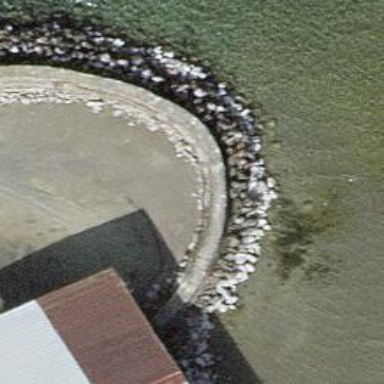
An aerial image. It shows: Breakwater structure.